Question: I wrote a small app server that I want it to keep listening on the change of the firebase database. So I tried to deploy the app on Google app engine, but the code in server ran twice. Then I checked the log of that particular app engine instance. Seems like it ran the app server twice.
App engine's log image:

I couldn't find a way to fix this, help!
Thanks in advance!
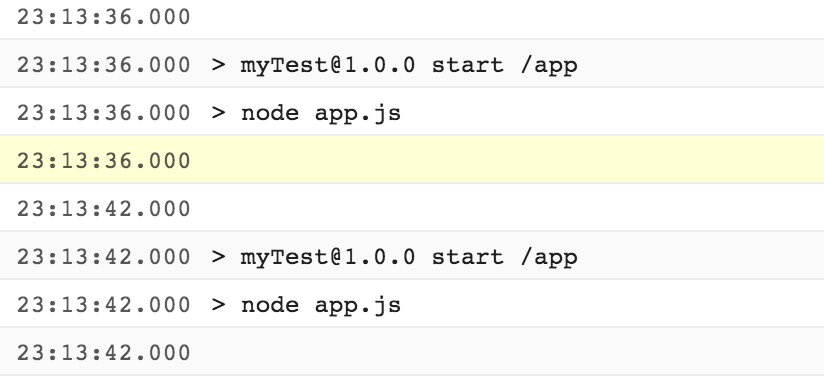
Answer: The repeated messages typically indicate multiple instances being started. Which can be checked on the Instances page on the Developer Console, where you can also manually stop running instances.
But you also need to check the <URL> in your 'app.yaml' file as that's what controls the automatic starting of instances.